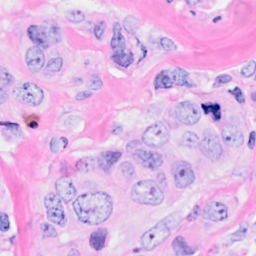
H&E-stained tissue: Breast